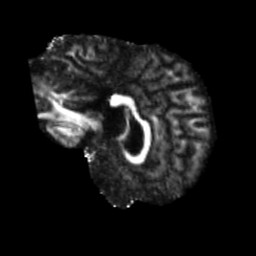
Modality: FA
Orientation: sagittal
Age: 47
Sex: male
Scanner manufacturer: siemens
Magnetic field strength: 3 T
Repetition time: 5.47 s
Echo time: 0.0854 s